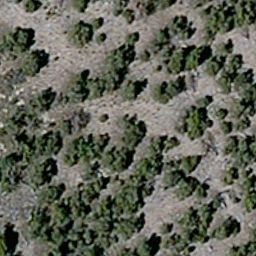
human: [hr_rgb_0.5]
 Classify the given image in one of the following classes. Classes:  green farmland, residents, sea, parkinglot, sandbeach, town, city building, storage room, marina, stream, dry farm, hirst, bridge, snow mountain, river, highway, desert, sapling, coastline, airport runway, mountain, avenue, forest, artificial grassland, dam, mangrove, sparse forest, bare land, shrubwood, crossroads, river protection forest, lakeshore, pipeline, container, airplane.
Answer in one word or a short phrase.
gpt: sparse forest